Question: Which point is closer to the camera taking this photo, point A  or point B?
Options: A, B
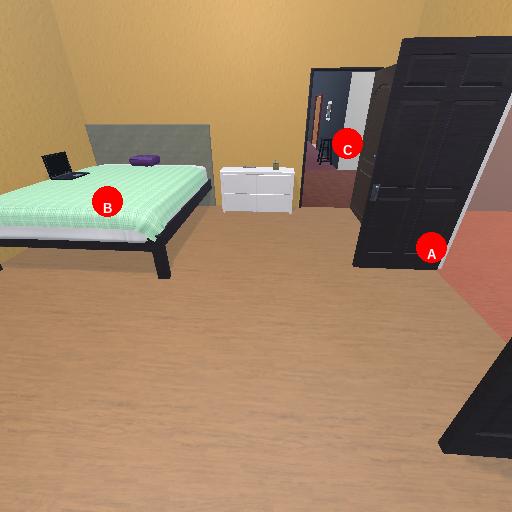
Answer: A